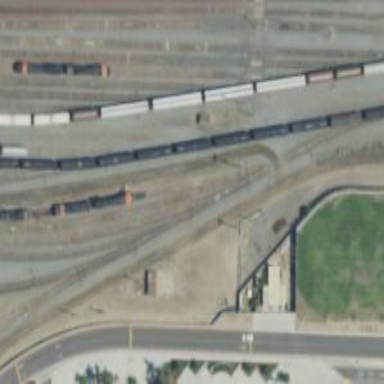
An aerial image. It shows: Abandoned railway yard.